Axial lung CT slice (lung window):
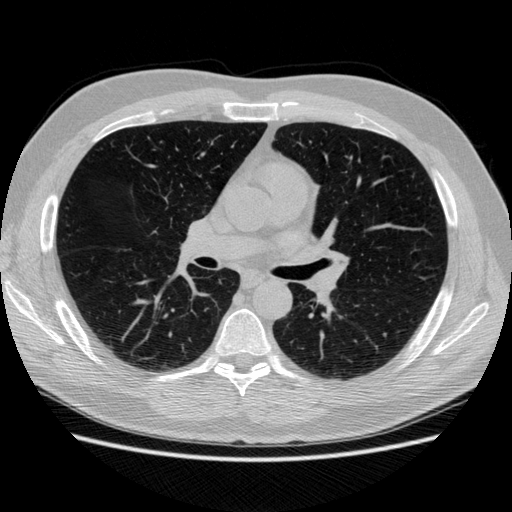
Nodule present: no